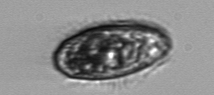
Label: Pleuronema